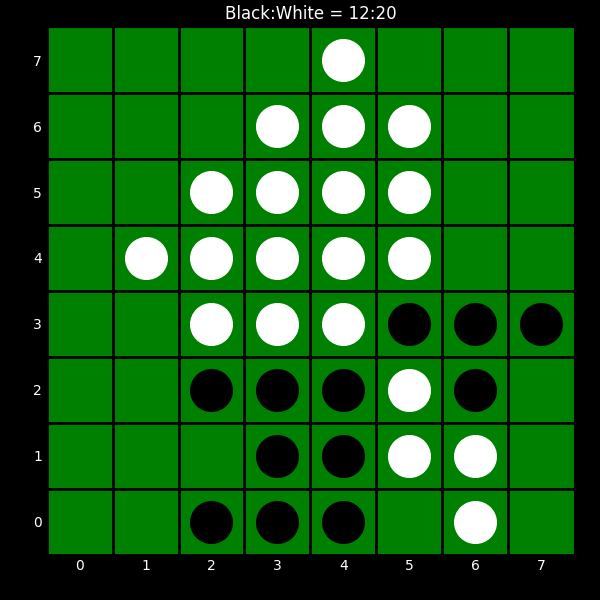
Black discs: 12
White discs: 20